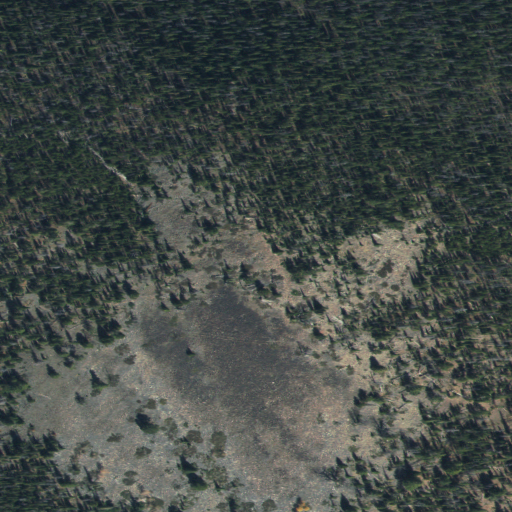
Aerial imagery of ridge(s) in Idaho named Deep Creek Ridge containing evergreen forest and shrub